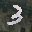
Label: 3